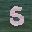
Label: 5